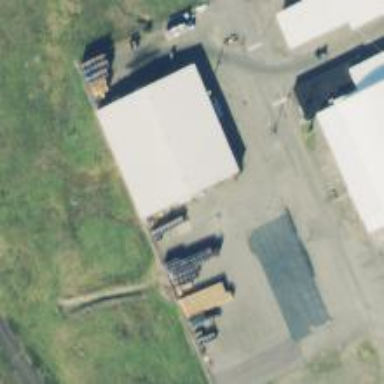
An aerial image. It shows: Hangar.